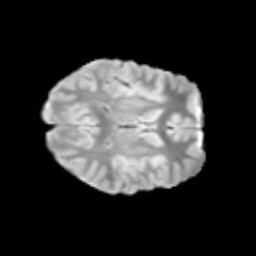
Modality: T2w
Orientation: axial
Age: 13
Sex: male
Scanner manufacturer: siemens
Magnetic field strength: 3 T
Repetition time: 3.8 s
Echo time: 0.07 s